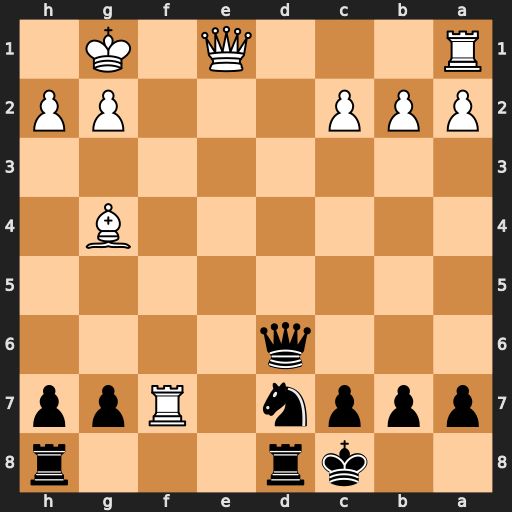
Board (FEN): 2kr3r/pppn1Rpp/3q4/8/6B1/8/PPP3PP/R3Q1K1
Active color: b
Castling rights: -
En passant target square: -
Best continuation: Qd4+ Qf2 Qxg4